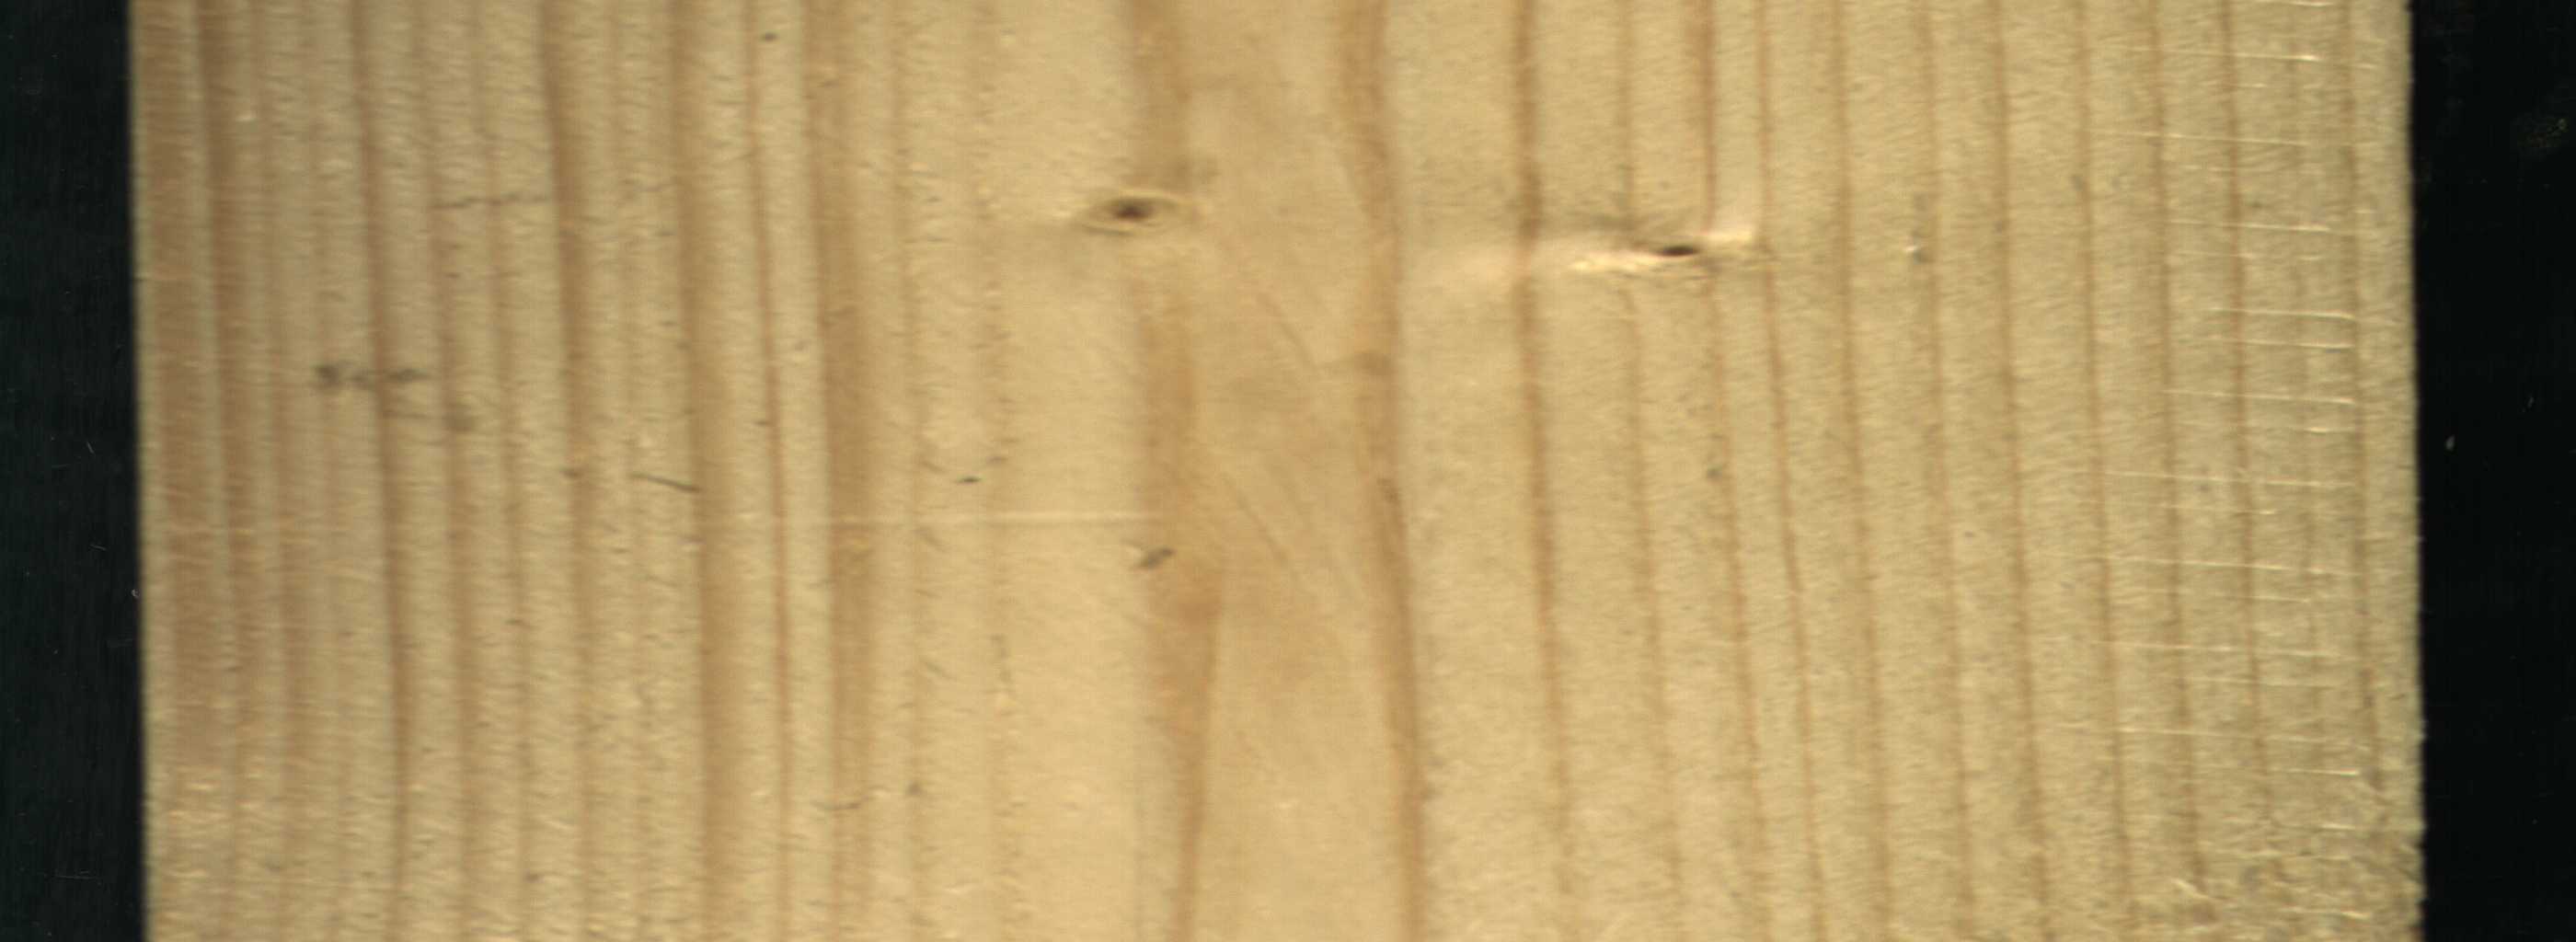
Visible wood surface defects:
Live_Knot
Live_Knot